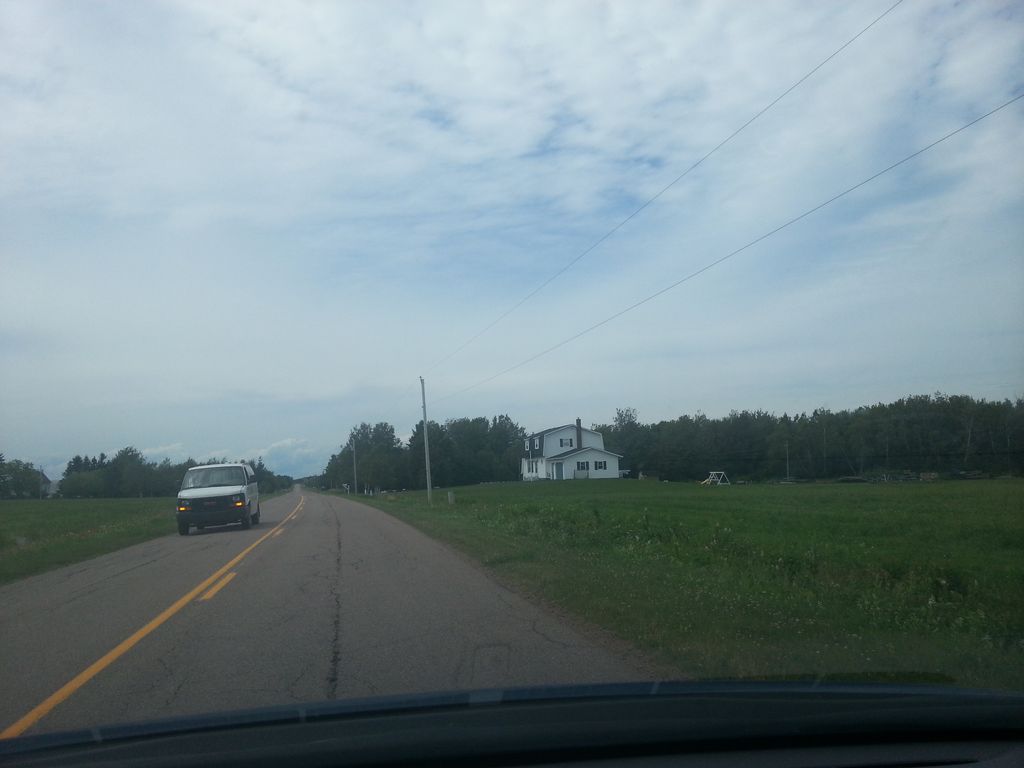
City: charlottetown